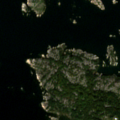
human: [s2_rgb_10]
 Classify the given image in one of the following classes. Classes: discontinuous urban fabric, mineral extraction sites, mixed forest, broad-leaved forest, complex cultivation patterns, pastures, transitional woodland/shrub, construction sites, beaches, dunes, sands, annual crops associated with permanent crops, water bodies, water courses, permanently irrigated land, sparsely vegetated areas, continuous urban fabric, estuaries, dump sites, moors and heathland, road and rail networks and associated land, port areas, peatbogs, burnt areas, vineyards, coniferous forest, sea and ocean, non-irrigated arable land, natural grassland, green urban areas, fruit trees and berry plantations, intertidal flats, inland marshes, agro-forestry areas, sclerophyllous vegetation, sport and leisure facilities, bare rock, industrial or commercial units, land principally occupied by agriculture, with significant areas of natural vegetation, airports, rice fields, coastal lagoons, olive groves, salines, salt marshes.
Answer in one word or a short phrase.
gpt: broad-leaved forest, bare rock, sea and ocean